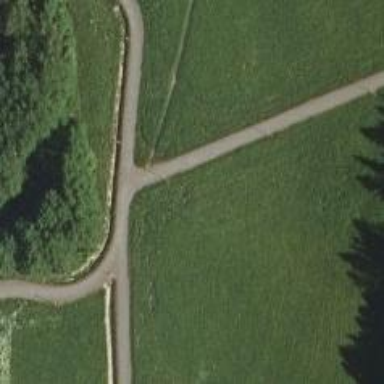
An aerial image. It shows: Path.